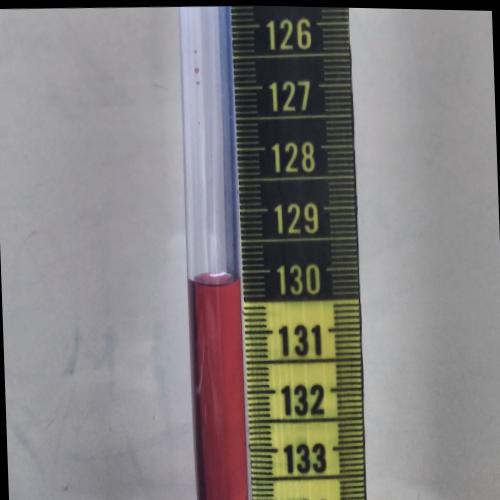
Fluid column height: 130.2 cm